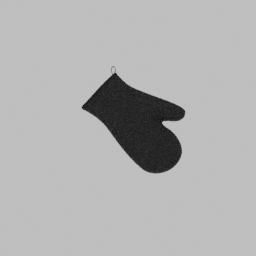
Label: tools